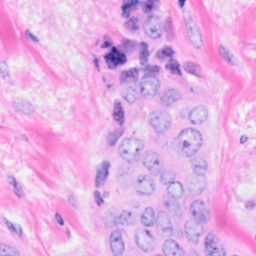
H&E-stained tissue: Breast